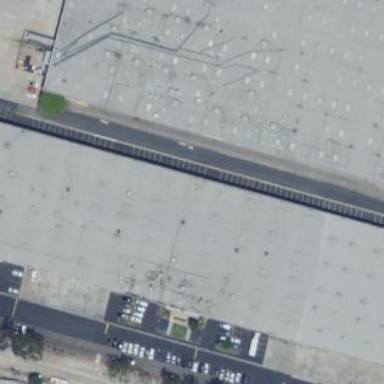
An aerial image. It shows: Warehouse building.